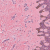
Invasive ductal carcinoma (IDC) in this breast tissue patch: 0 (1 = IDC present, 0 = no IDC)